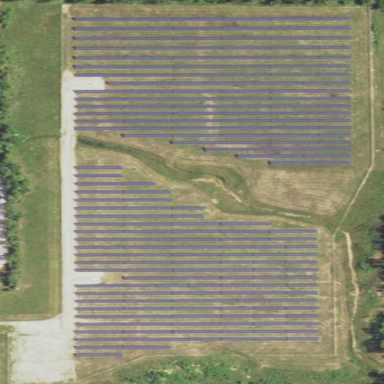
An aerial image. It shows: Solar power plant utilizing photovoltaic technology.